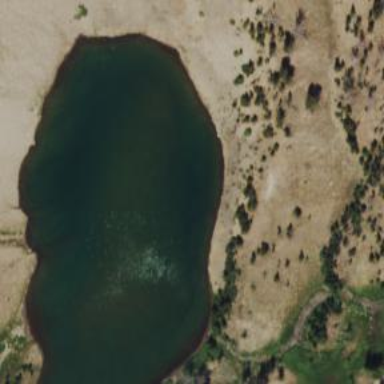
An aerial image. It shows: Beautiful lake surrounded by nature.